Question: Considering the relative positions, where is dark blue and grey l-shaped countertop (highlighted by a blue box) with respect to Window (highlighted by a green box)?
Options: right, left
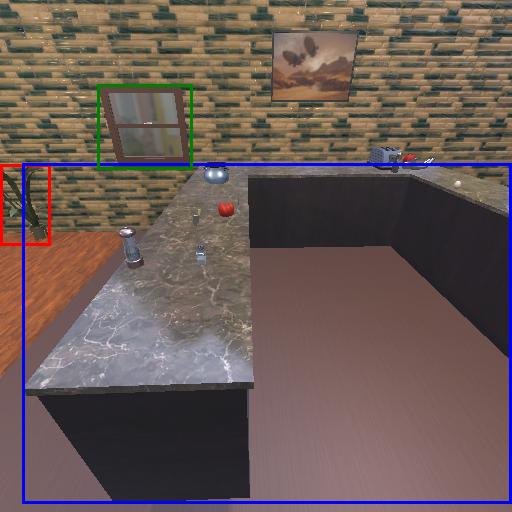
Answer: right